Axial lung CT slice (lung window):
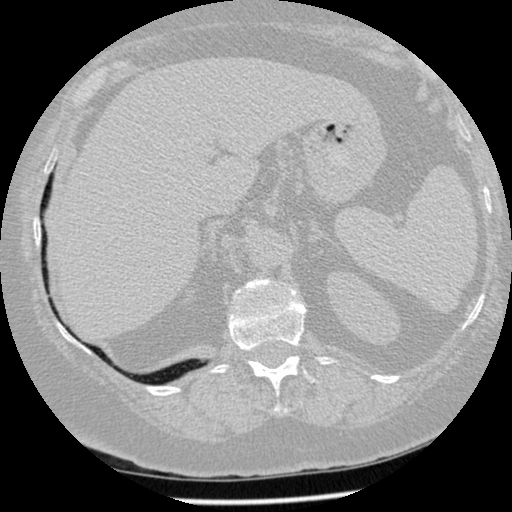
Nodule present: no